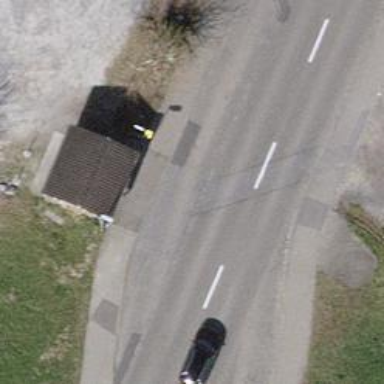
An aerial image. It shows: Bus stop with stop position for public transport.